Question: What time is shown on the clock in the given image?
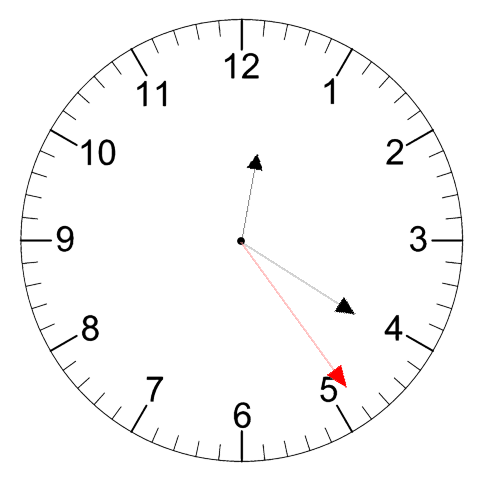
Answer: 12:20:24